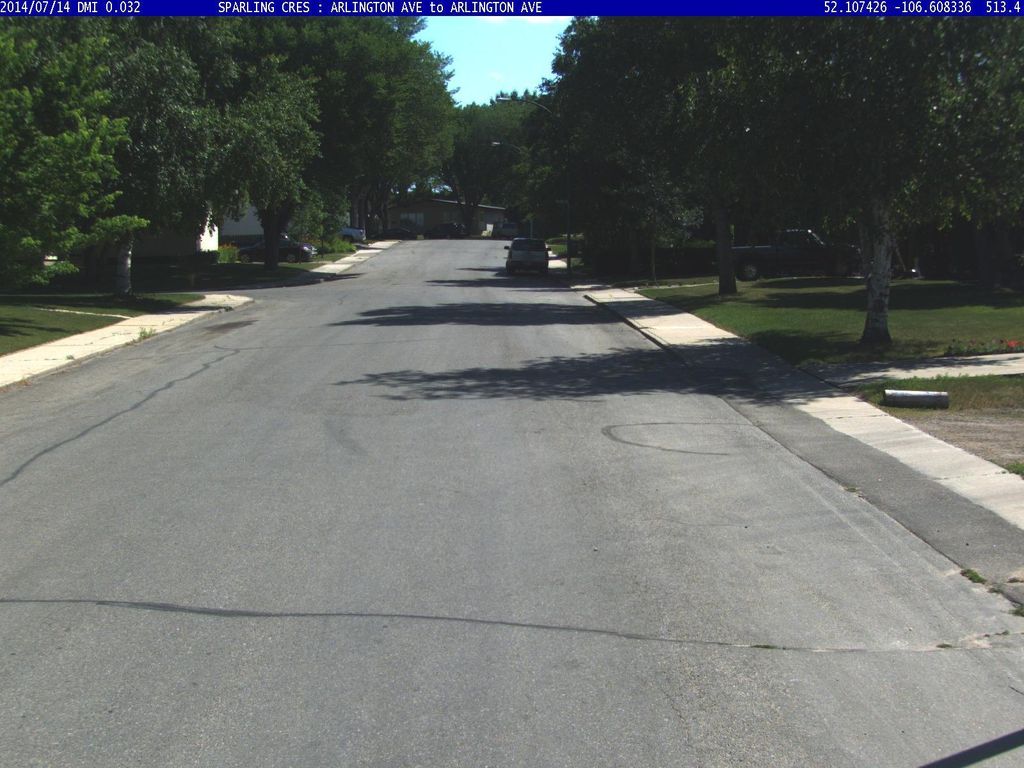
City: saskatoon